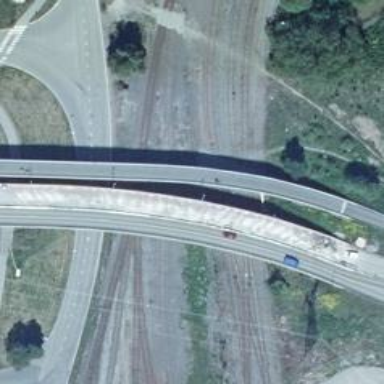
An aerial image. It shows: Rail spur service.